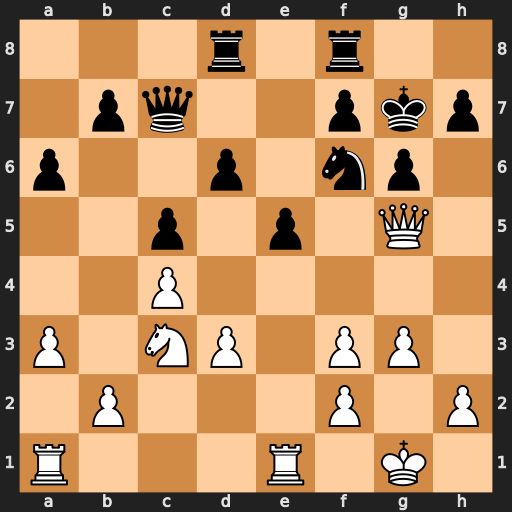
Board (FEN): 3r1r2/1pq2pkp/p2p1np1/2p1p1Q1/2P5/P1NP1PP1/1P3P1P/R3R1K1
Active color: w
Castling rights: -
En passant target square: -
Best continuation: Qxf6+ Kxf6 Nd5+ Kg7 Nxc7